Question: I did everything right, all seem legit, but i don't see any payments made by my dummy user to the merchant:

Is it something in my code:
creating plan:
'''
$req = array(
'USER' => 'bennyrefaelov-facilitator_api1.gmail.com',
'PWD' => 'YWKQ3M3NXBTZQ78U',
'SIGNATURE' => 'AFcWxV21C7fd0v3bYYYRCpSSRl31AuVEFUpBu6N8yXkmFksuwwSiQOW8',
'VERSION' => '98.0',
'METHOD' => 'SetExpressCheckout',
'PAYMENTREQUEST_0_PAYMENTACTION' => 'Mark',
'REQCONFIRMSHIPPING'=>'0',
'NOSHIPPING'=>'1',
'ALLOWNOTE'=>'0',
'SOLUTIONTYPE'=>'Sole',
'LANDINGPAGE'=>'Billing',
'BRANDNAME'=>'MisterSurvey',
'PAYMENTREQUEST_0_AMT'=>'100.00',
'MAXAMT' => '100.00',
'L_BILLINGAGREEMENTDESCRIPTION0' => 'Pay up',
'PAYMENTREQUEST_0_TAXAMT'=>'0',
'PAYMENTREQUEST_0_ITEMAMT'=>'100.00',
'L_BILLINGTYPE0' => 'RecurringPayments',
'PAYMENTREQUEST_0_DESC'=>'An awesome package',
'PAYMENTREQUEST_0_CUSTOM'=>'This is just for fun',
'PAYMENTREQUEST_0_CURRENCYCODE'=>'USD',
'L_PAYMENTREQUEST_0_NUMBER0'=>'itemid1',
'L_PAYMENTREQUEST_0_NAME0'=>'MyItem1',
'L_PAYMENTREQUEST_0_DESC0'=>'basic package',
'L_PAYMENTREQUEST_0_QTY0'=>'1',
'L_PAYMENTREQUEST_0_AMT0'=>'100.00',
'L_PAYMENTREQUEST_0_TAXAMT0'=>'0',
'RETURNURL'=>'http://mistersurveylocal.com:8080/#/pricing',
'CANCELURL'=>'http://mistersurveylocal.com:8080/#/'
);
$ch = curl_init();
curl_setopt($ch, CURLOPT_URL, 'https://api-3t.sandbox.paypal.com/nvp');
curl_setopt($ch, CURLOPT_VERBOSE, 1);
curl_setopt($ch, CURLOPT_SSL_VERIFYPEER, FALSE);
curl_setopt($ch, CURLOPT_SSL_VERIFYHOST, FALSE);
curl_setopt($ch, CURLOPT_RETURNTRANSFER, 1);
curl_setopt($ch, CURLOPT_POST, 1);
curl_setopt($ch, CURLOPT_POSTFIELDS, http_build_query($req));
$return = curl_exec($ch);
curl_close($ch);
'''
excute plan (after user agrees)
'''
$token = Input::get('token');
$payerId = Input::get('payerId');
$req = array(
'USER' => 'bennyrefaelov-facilitator_api1.gmail.com',
'PWD' => 'YWKQ3M3NXBTZQ78U',
'SIGNATURE' => 'AFcWxV21C7fd0v3bYYYRCpSSRl31AuVEFUpBu6N8yXkmFksuwwSiQOW8',
'VERSION' => '98.0',
'METHOD' => 'CreateRecurringPaymentsProfile',
'TOKEN'=>$token,
'payerid'=>$payerId,
'PROFILESTARTDATE' =>date('Y-m-d\TH:i:s\Z'),
'TOTALBILLINGCYCLES'=>'12',
'DESC'=>'Pay up',
'BILLINGPERIOD'=>'Month',
'BILLINGFREQUENCY'=>'1',
'AMT'=>'100',
'CURRENCYCODE'=>'USD',
'COUNTRYCODE'=>'US',
'MAXFAILEDPAYMENTS'=>'3'
);
$ch = curl_init();
curl_setopt($ch, CURLOPT_URL, 'https://api-3t.sandbox.paypal.com/nvp');
curl_setopt($ch, CURLOPT_VERBOSE, 1);
curl_setopt($ch, CURLOPT_SSL_VERIFYPEER, FALSE);
curl_setopt($ch, CURLOPT_SSL_VERIFYHOST, FALSE);
curl_setopt($ch, CURLOPT_RETURNTRANSFER, 1);
curl_setopt($ch, CURLOPT_POST, 1);
curl_setopt($ch, CURLOPT_POSTFIELDS, http_build_query($req));
$return = curl_exec($ch);
curl_close($ch);
return urldecode($return);
'''
It says it's active, and verified, and the start date is at this moment, why there is no payment made?
is there something missing?
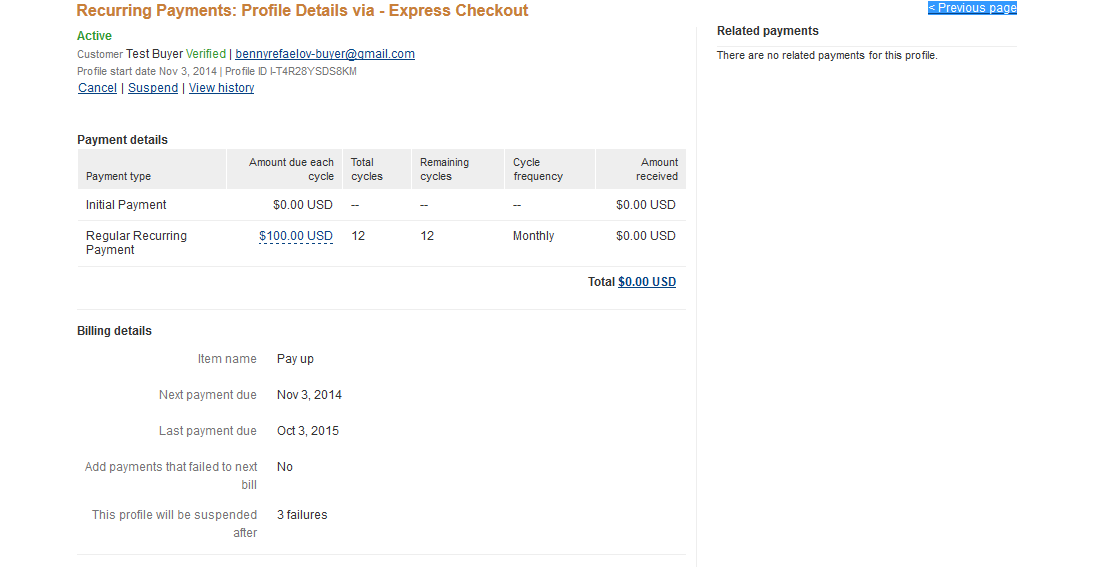
Answer: I had the exact same problem. As it turns out, it was an issue with the Sandbox being very slow. After 2 days of troubleshooting and debugging, all the transactions completed and I received all IPN messages related to them.
It's unfortunate, but the solution is simply to wait for them to process. Hopefully live will be much faster.